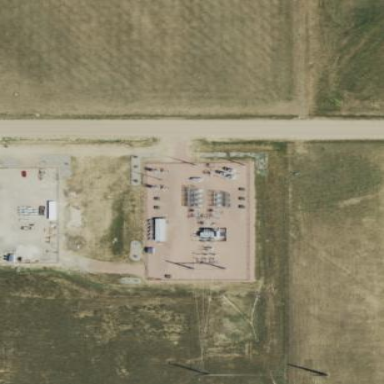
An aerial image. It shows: Power substation.